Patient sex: F
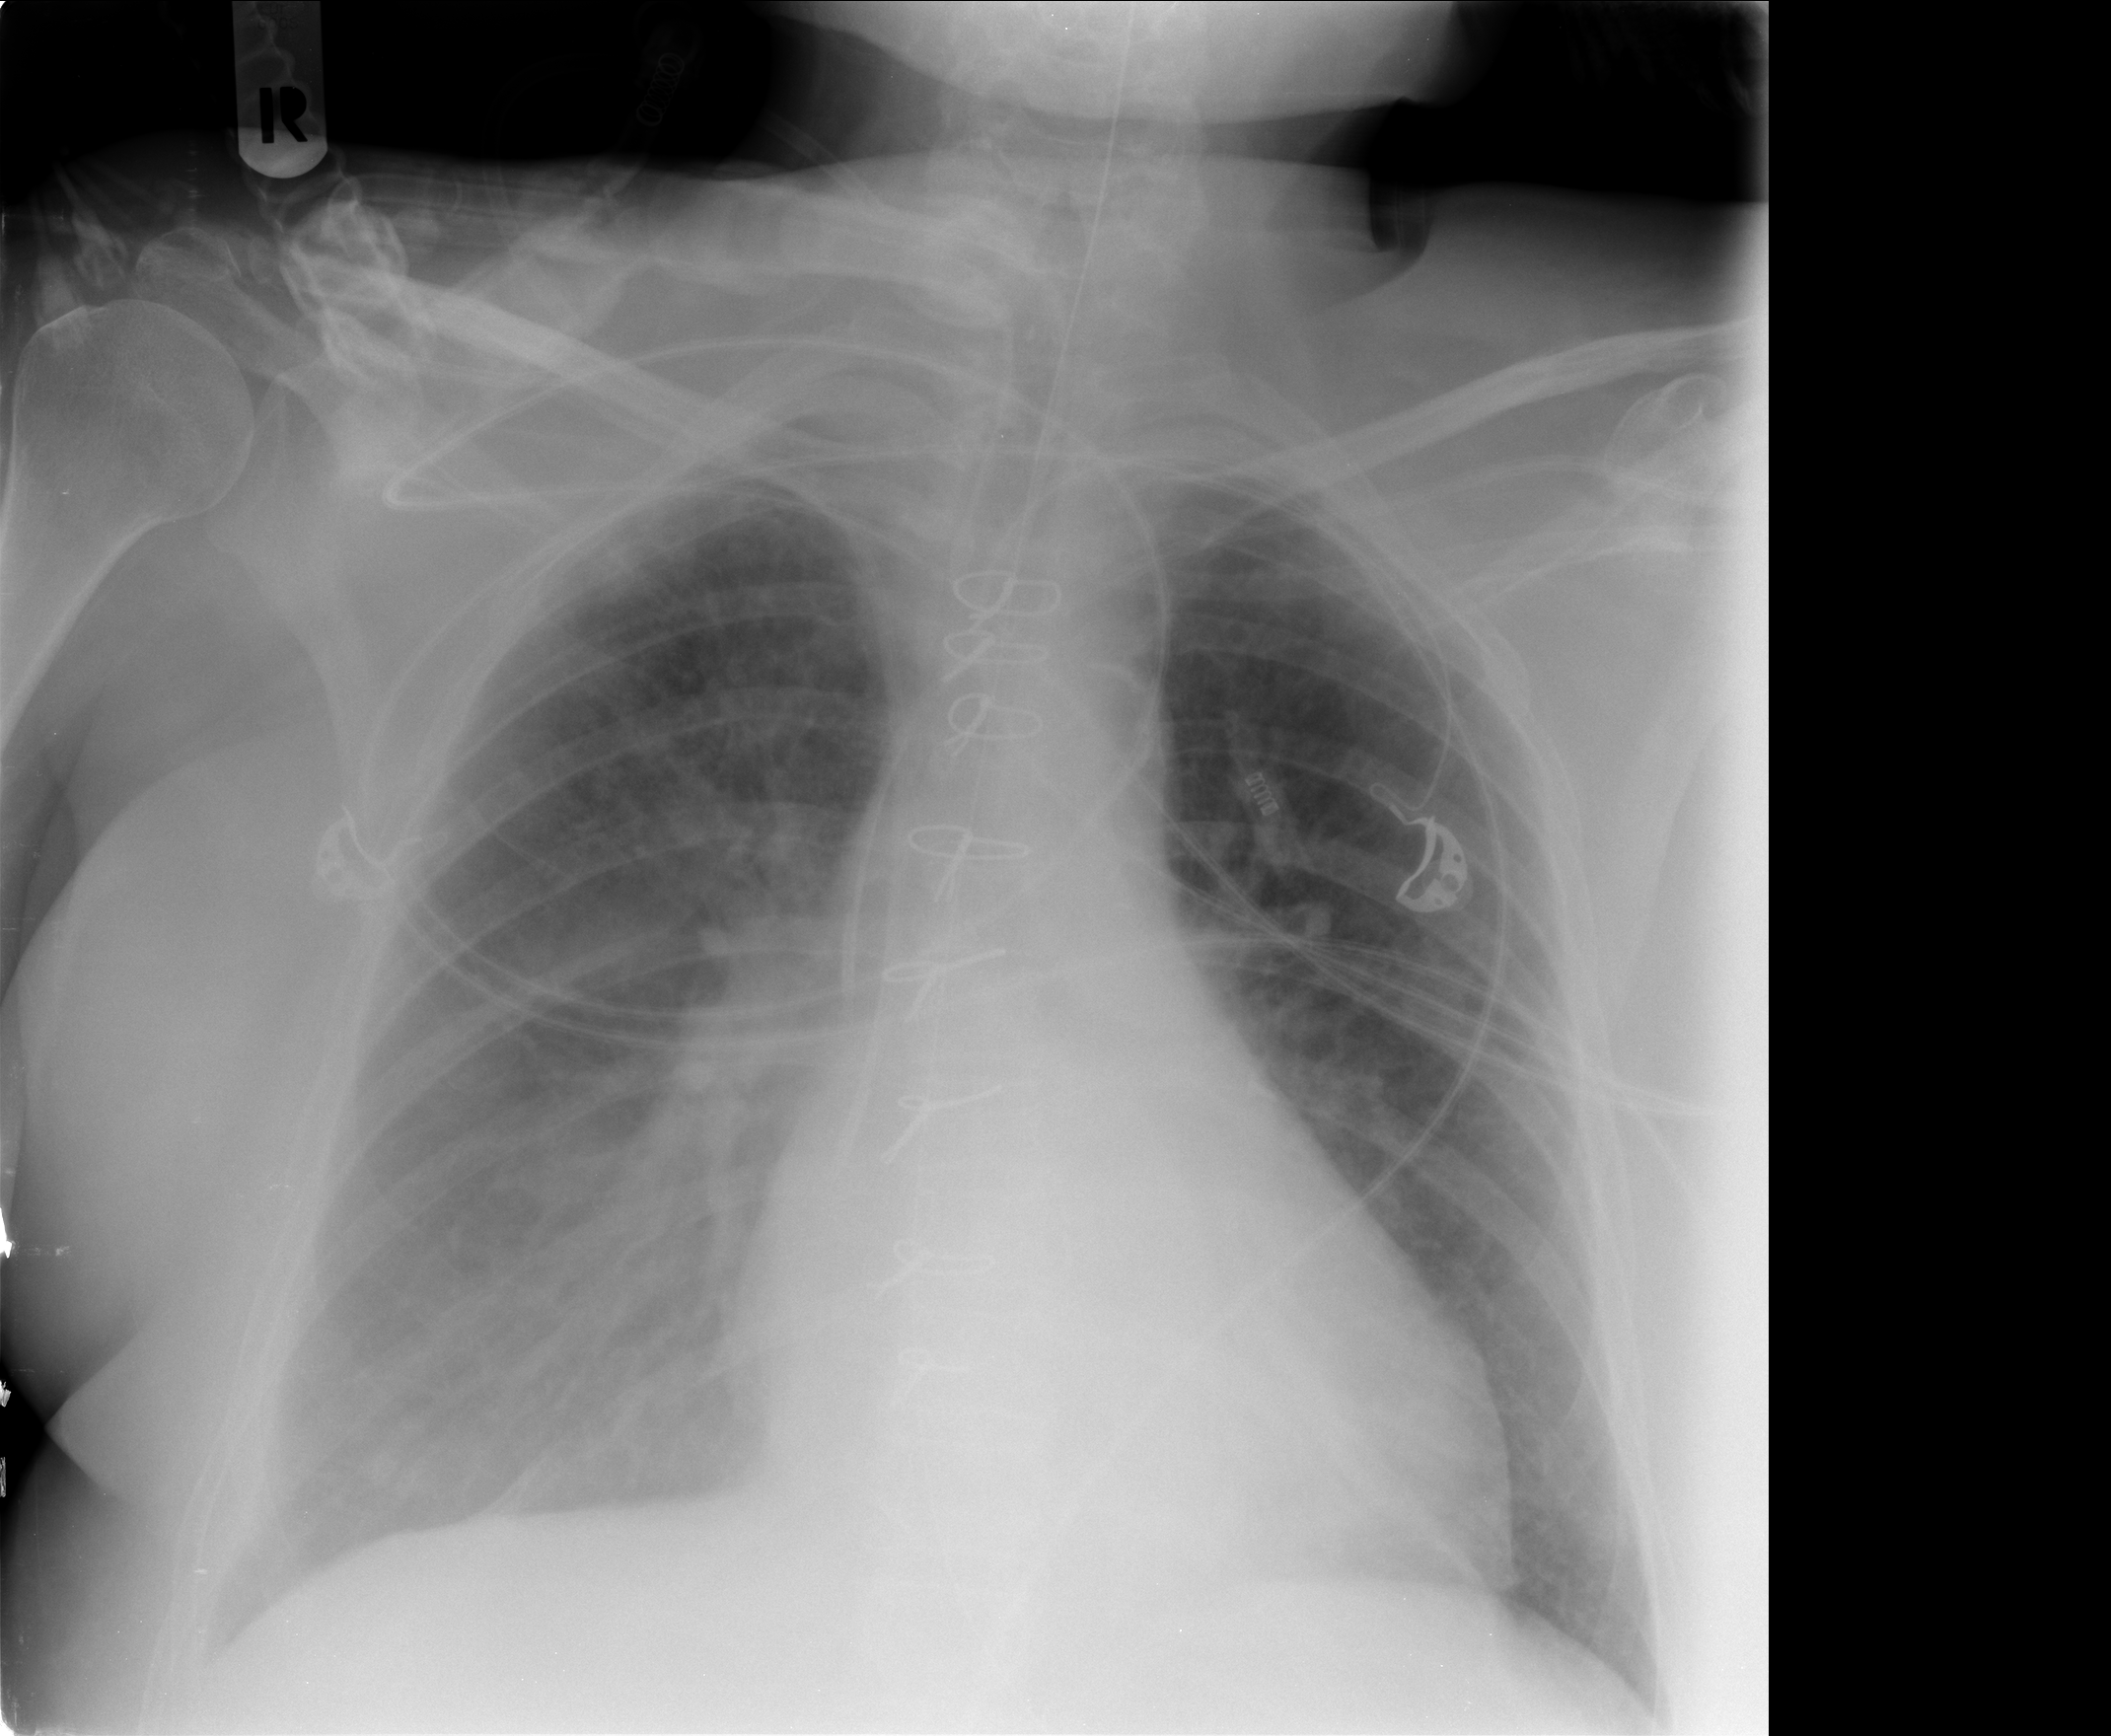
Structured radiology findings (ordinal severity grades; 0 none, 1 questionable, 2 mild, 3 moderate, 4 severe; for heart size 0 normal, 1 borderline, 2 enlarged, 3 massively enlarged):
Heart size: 1
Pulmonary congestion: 1
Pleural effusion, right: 2
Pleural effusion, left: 0
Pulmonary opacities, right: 0
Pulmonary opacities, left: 0
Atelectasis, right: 2
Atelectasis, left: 0